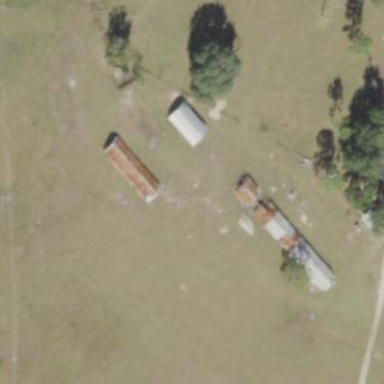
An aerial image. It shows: Poultry farmyard is depicted in the image.